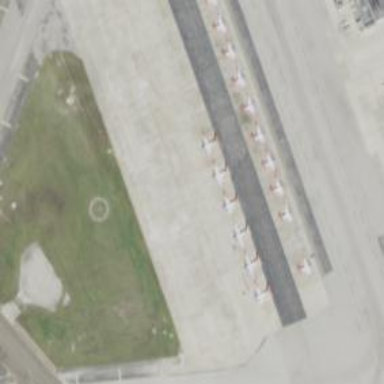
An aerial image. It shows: Image of taxiway at airport.